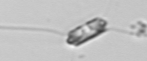
Label: Chaetoceros_didymus